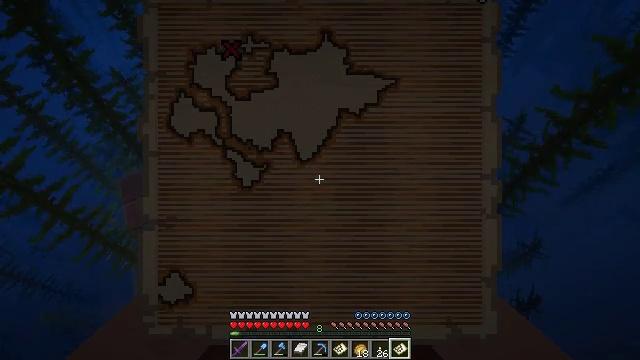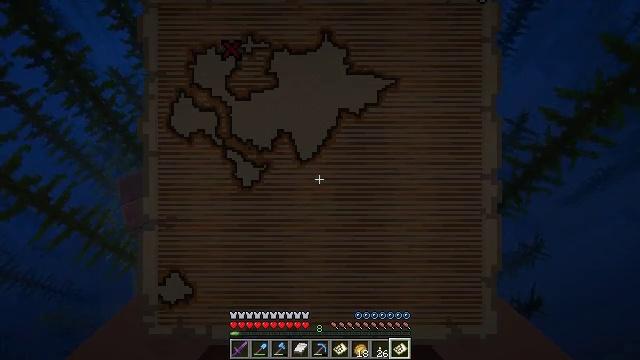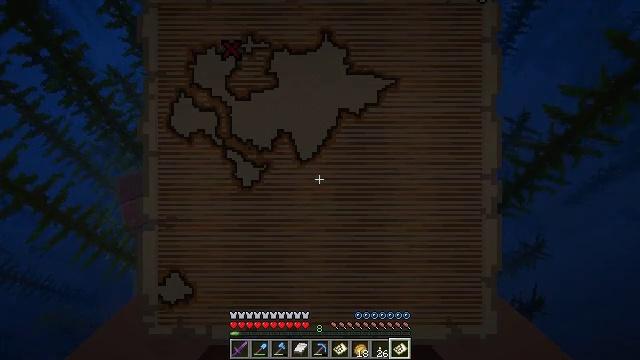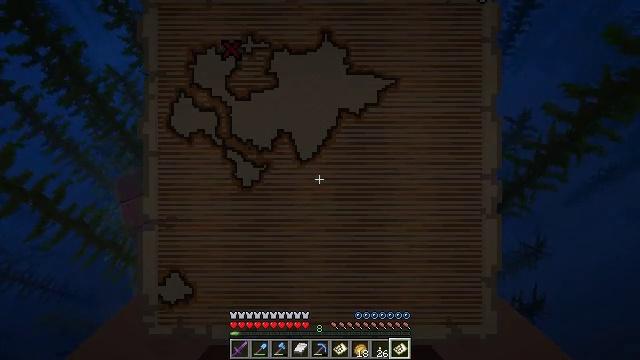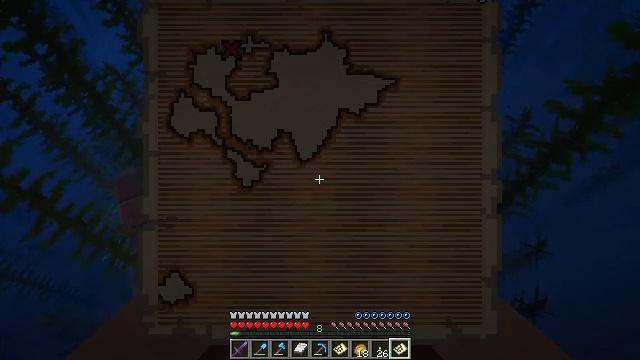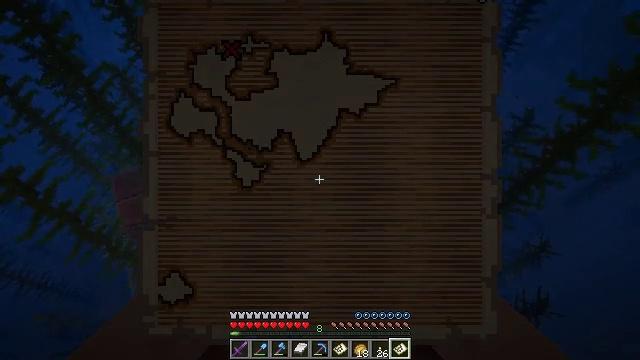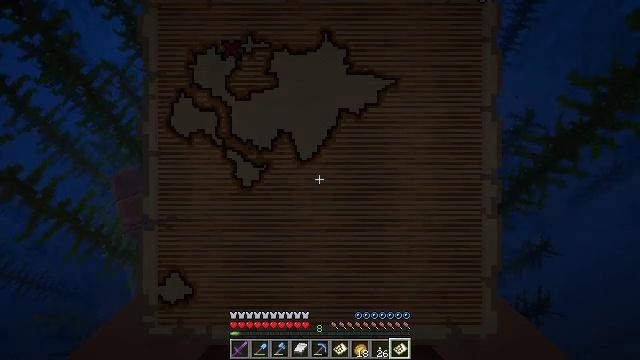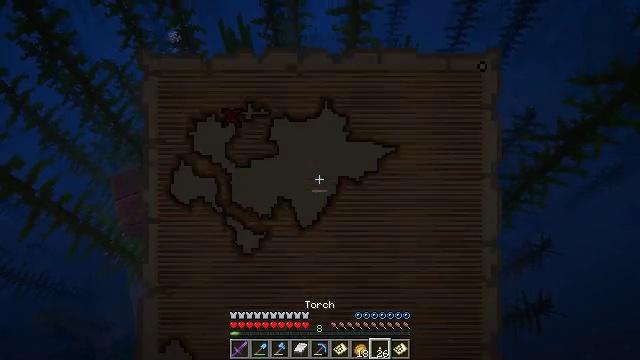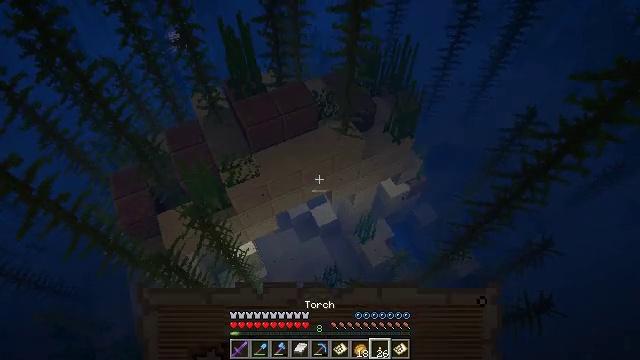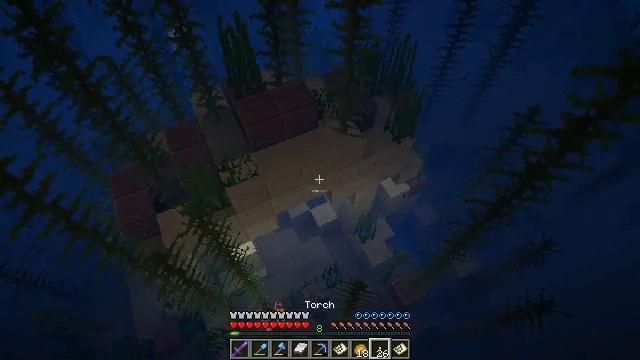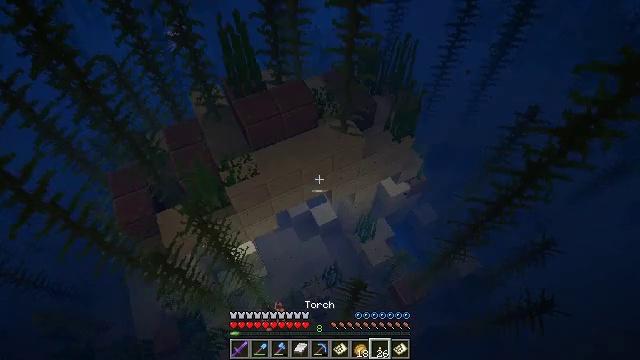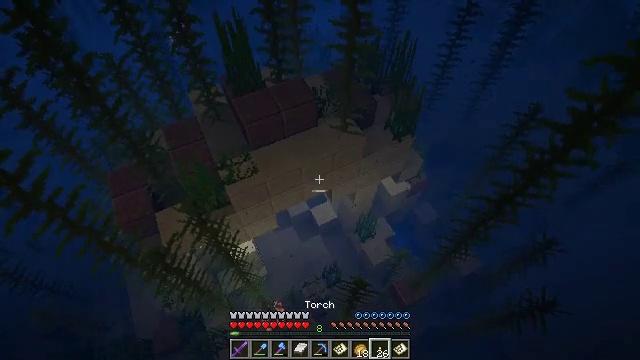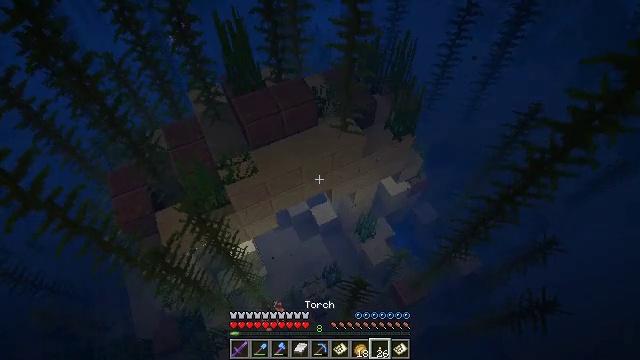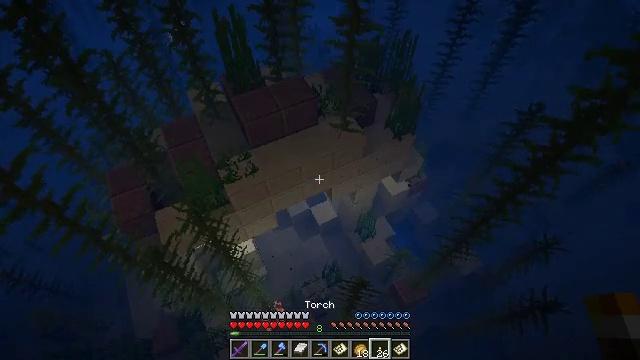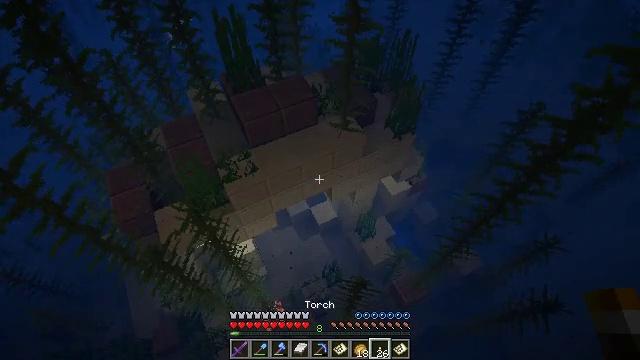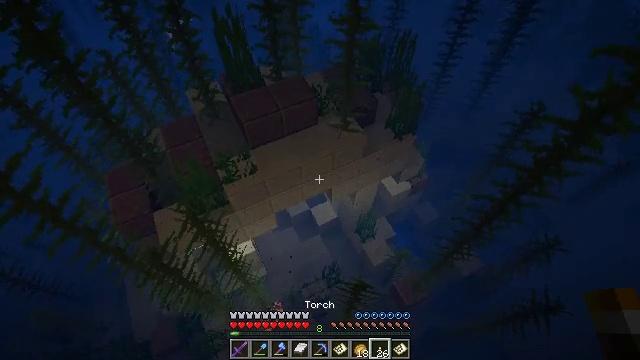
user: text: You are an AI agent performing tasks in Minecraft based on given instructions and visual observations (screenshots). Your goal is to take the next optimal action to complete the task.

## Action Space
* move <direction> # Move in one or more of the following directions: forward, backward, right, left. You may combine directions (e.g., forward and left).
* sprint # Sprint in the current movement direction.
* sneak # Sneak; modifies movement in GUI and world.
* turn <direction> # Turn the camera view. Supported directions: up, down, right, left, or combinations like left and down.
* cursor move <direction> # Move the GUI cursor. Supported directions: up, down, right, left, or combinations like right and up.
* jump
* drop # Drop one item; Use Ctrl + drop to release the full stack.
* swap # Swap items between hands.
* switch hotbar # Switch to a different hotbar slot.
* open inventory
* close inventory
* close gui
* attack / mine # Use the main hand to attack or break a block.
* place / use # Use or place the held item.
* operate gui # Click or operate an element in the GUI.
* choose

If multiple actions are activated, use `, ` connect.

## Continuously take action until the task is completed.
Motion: motion action
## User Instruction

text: Dive and mine the kelp.
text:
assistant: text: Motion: no_op
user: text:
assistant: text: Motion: no_op
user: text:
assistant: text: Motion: no_op
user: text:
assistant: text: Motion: no_op
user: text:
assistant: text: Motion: no_op
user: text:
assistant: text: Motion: no_op
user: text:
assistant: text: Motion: no_op
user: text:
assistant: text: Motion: no_op
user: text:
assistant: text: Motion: no_op
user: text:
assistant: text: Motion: no_op
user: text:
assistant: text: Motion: no_op
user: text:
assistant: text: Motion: no_op
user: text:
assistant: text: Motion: no_op
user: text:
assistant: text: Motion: no_op
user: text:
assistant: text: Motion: move forward
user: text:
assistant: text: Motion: move forward
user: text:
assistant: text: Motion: move forward
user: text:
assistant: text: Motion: move forward, sneak
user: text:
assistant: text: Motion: move forward, sneak
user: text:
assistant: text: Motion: move forward, sneak
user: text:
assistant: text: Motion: sneak
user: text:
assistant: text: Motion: sneak
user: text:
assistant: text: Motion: sneak
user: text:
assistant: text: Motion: sneak
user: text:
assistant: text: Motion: sneak
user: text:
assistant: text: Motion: sneak
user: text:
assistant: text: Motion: sneak
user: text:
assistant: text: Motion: sneak
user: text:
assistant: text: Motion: sneak
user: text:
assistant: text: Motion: sneak